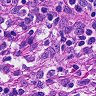
Metastatic tissue present: no